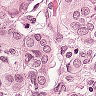
Metastatic tissue present: yes